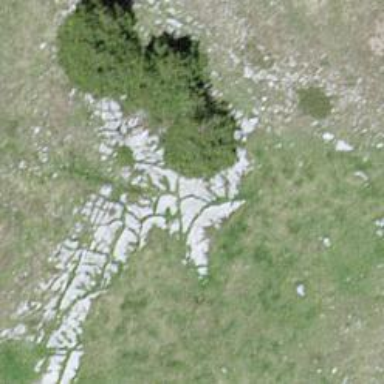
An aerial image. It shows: Needle-leaved tree in nature.